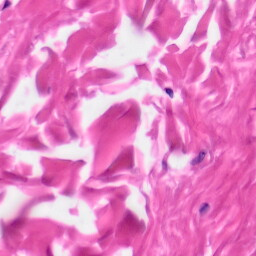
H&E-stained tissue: Skin